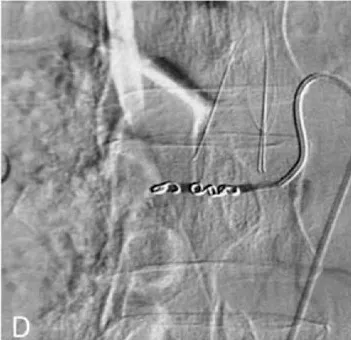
(D) Coils were deployed in the lumbar artery and post procedural angiogram showed no overflow of the contrast medium.
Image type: radiology (x_ray)